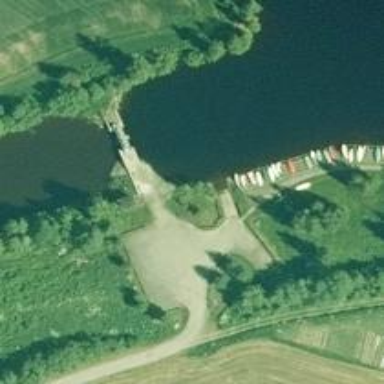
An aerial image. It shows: Slipway for leisure land vehicles on service road.